Interaction volume radius: 10 \u00c5
Interaction volume height: 10 \u00c5
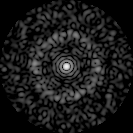
Disorder parameter: 0.8033